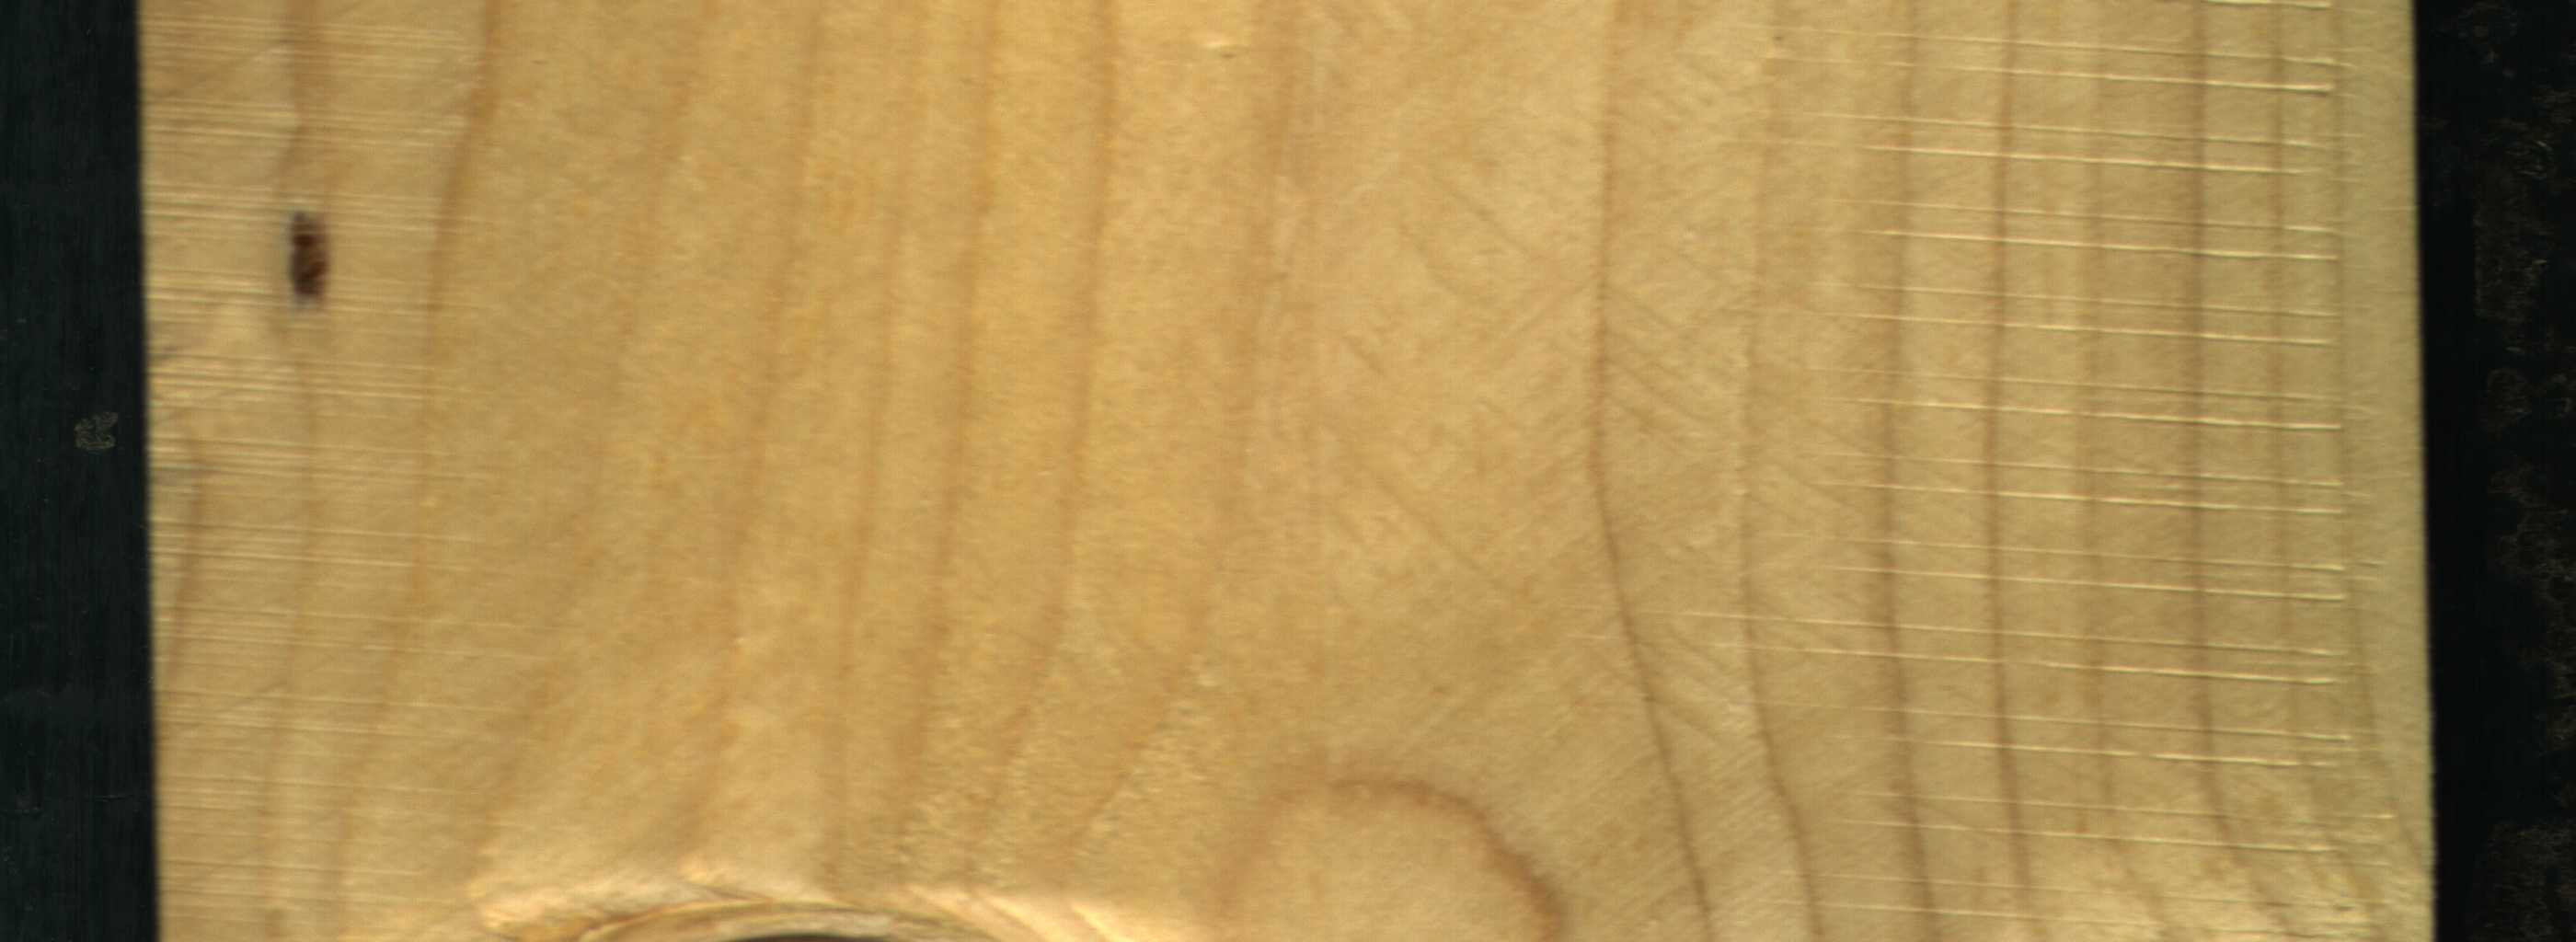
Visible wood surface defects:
resin
Live_Knot